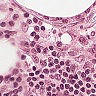
Metastatic tissue present: no